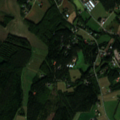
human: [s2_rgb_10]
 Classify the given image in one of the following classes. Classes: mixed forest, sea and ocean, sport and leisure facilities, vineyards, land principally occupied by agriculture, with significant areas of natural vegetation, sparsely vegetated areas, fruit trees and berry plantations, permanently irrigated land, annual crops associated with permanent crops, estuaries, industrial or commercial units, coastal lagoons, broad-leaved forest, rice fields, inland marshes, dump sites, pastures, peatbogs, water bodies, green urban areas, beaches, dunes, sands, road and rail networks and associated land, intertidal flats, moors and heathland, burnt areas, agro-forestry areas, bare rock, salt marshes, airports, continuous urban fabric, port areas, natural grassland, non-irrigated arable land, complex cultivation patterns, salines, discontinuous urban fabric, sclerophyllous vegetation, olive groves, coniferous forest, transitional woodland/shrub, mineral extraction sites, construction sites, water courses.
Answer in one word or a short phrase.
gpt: discontinuous urban fabric, non-irrigated arable land, land principally occupied by agriculture, with significant areas of natural vegetation, mixed forest